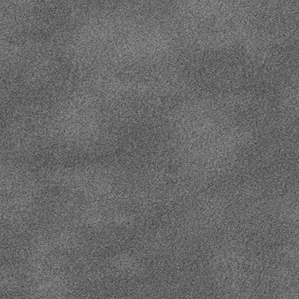
Label: frost